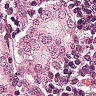
Metastatic tissue present: yes